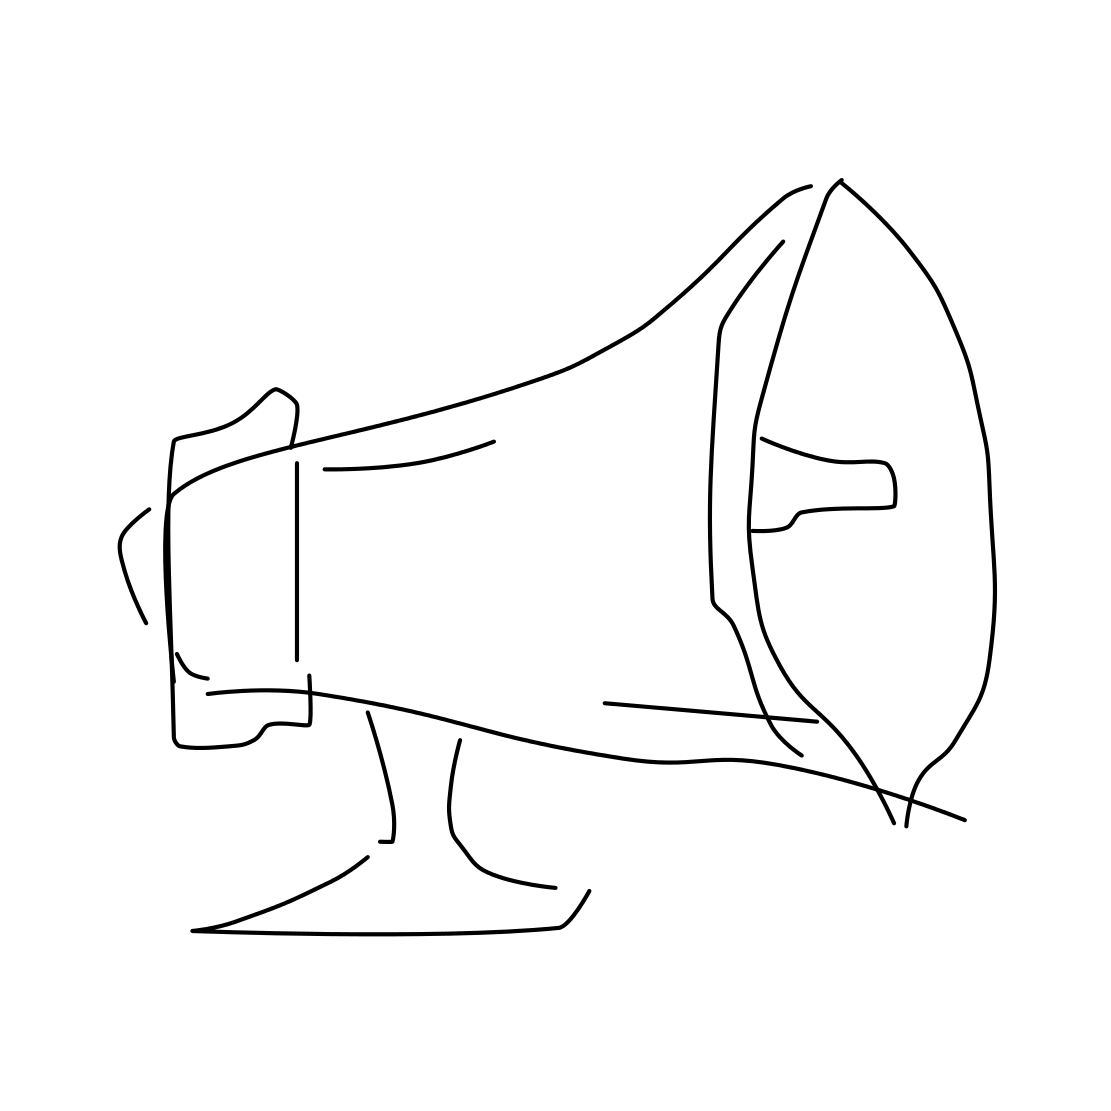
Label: loudspeaker